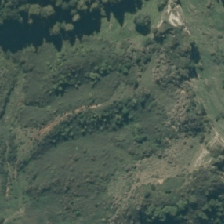
Land cover: grose_broom